Field crop: maize
Growth stage: 2
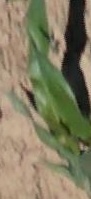
Species: maize